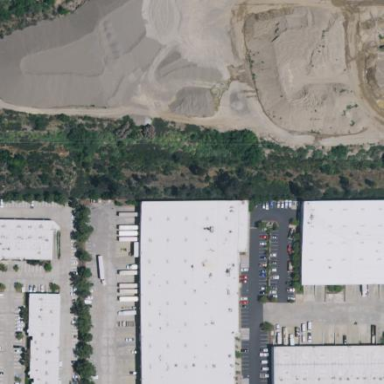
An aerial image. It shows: Industrial building.